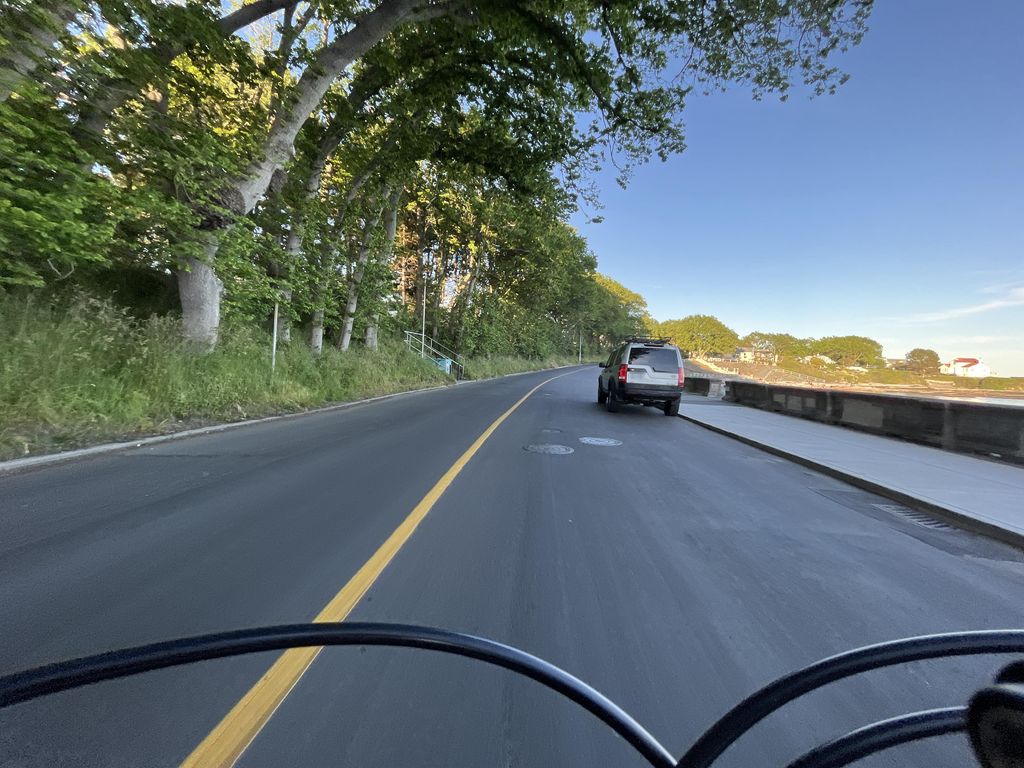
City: victoria